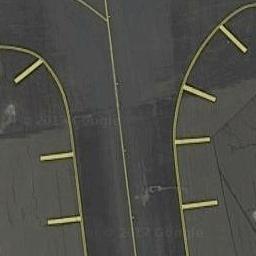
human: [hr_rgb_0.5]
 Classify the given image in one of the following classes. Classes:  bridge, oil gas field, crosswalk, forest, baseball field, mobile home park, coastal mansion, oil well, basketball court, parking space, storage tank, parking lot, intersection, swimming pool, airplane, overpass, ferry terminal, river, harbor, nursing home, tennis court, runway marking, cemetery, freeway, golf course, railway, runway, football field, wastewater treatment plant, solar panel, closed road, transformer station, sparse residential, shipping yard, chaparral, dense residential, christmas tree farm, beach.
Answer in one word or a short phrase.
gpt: runway marking